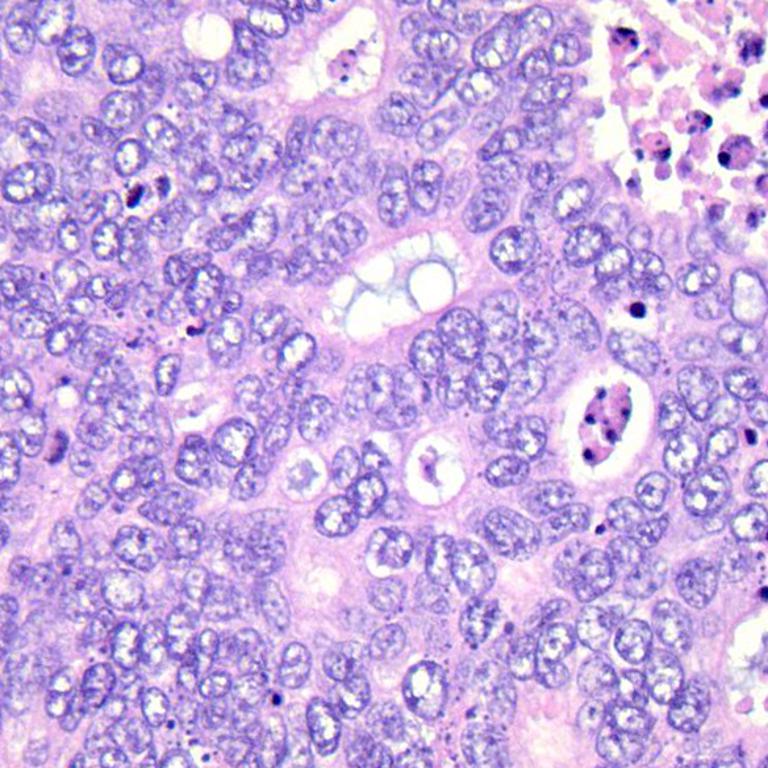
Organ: colon
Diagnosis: adenocarcinomas